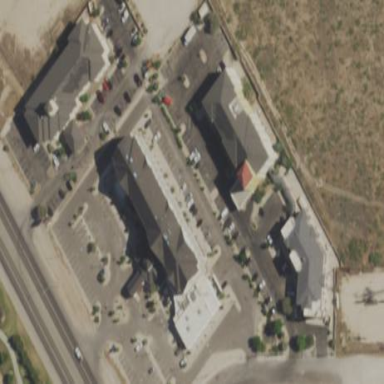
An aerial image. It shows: Hotel building.